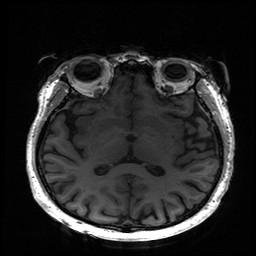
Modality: T1w
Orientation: sagittal